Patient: sex M, age 26
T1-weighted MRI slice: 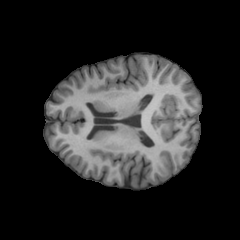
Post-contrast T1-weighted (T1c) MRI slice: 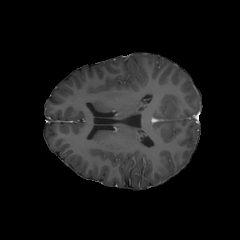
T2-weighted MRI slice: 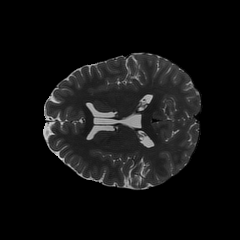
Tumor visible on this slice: no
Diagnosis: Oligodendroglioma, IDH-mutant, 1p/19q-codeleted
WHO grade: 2